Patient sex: M
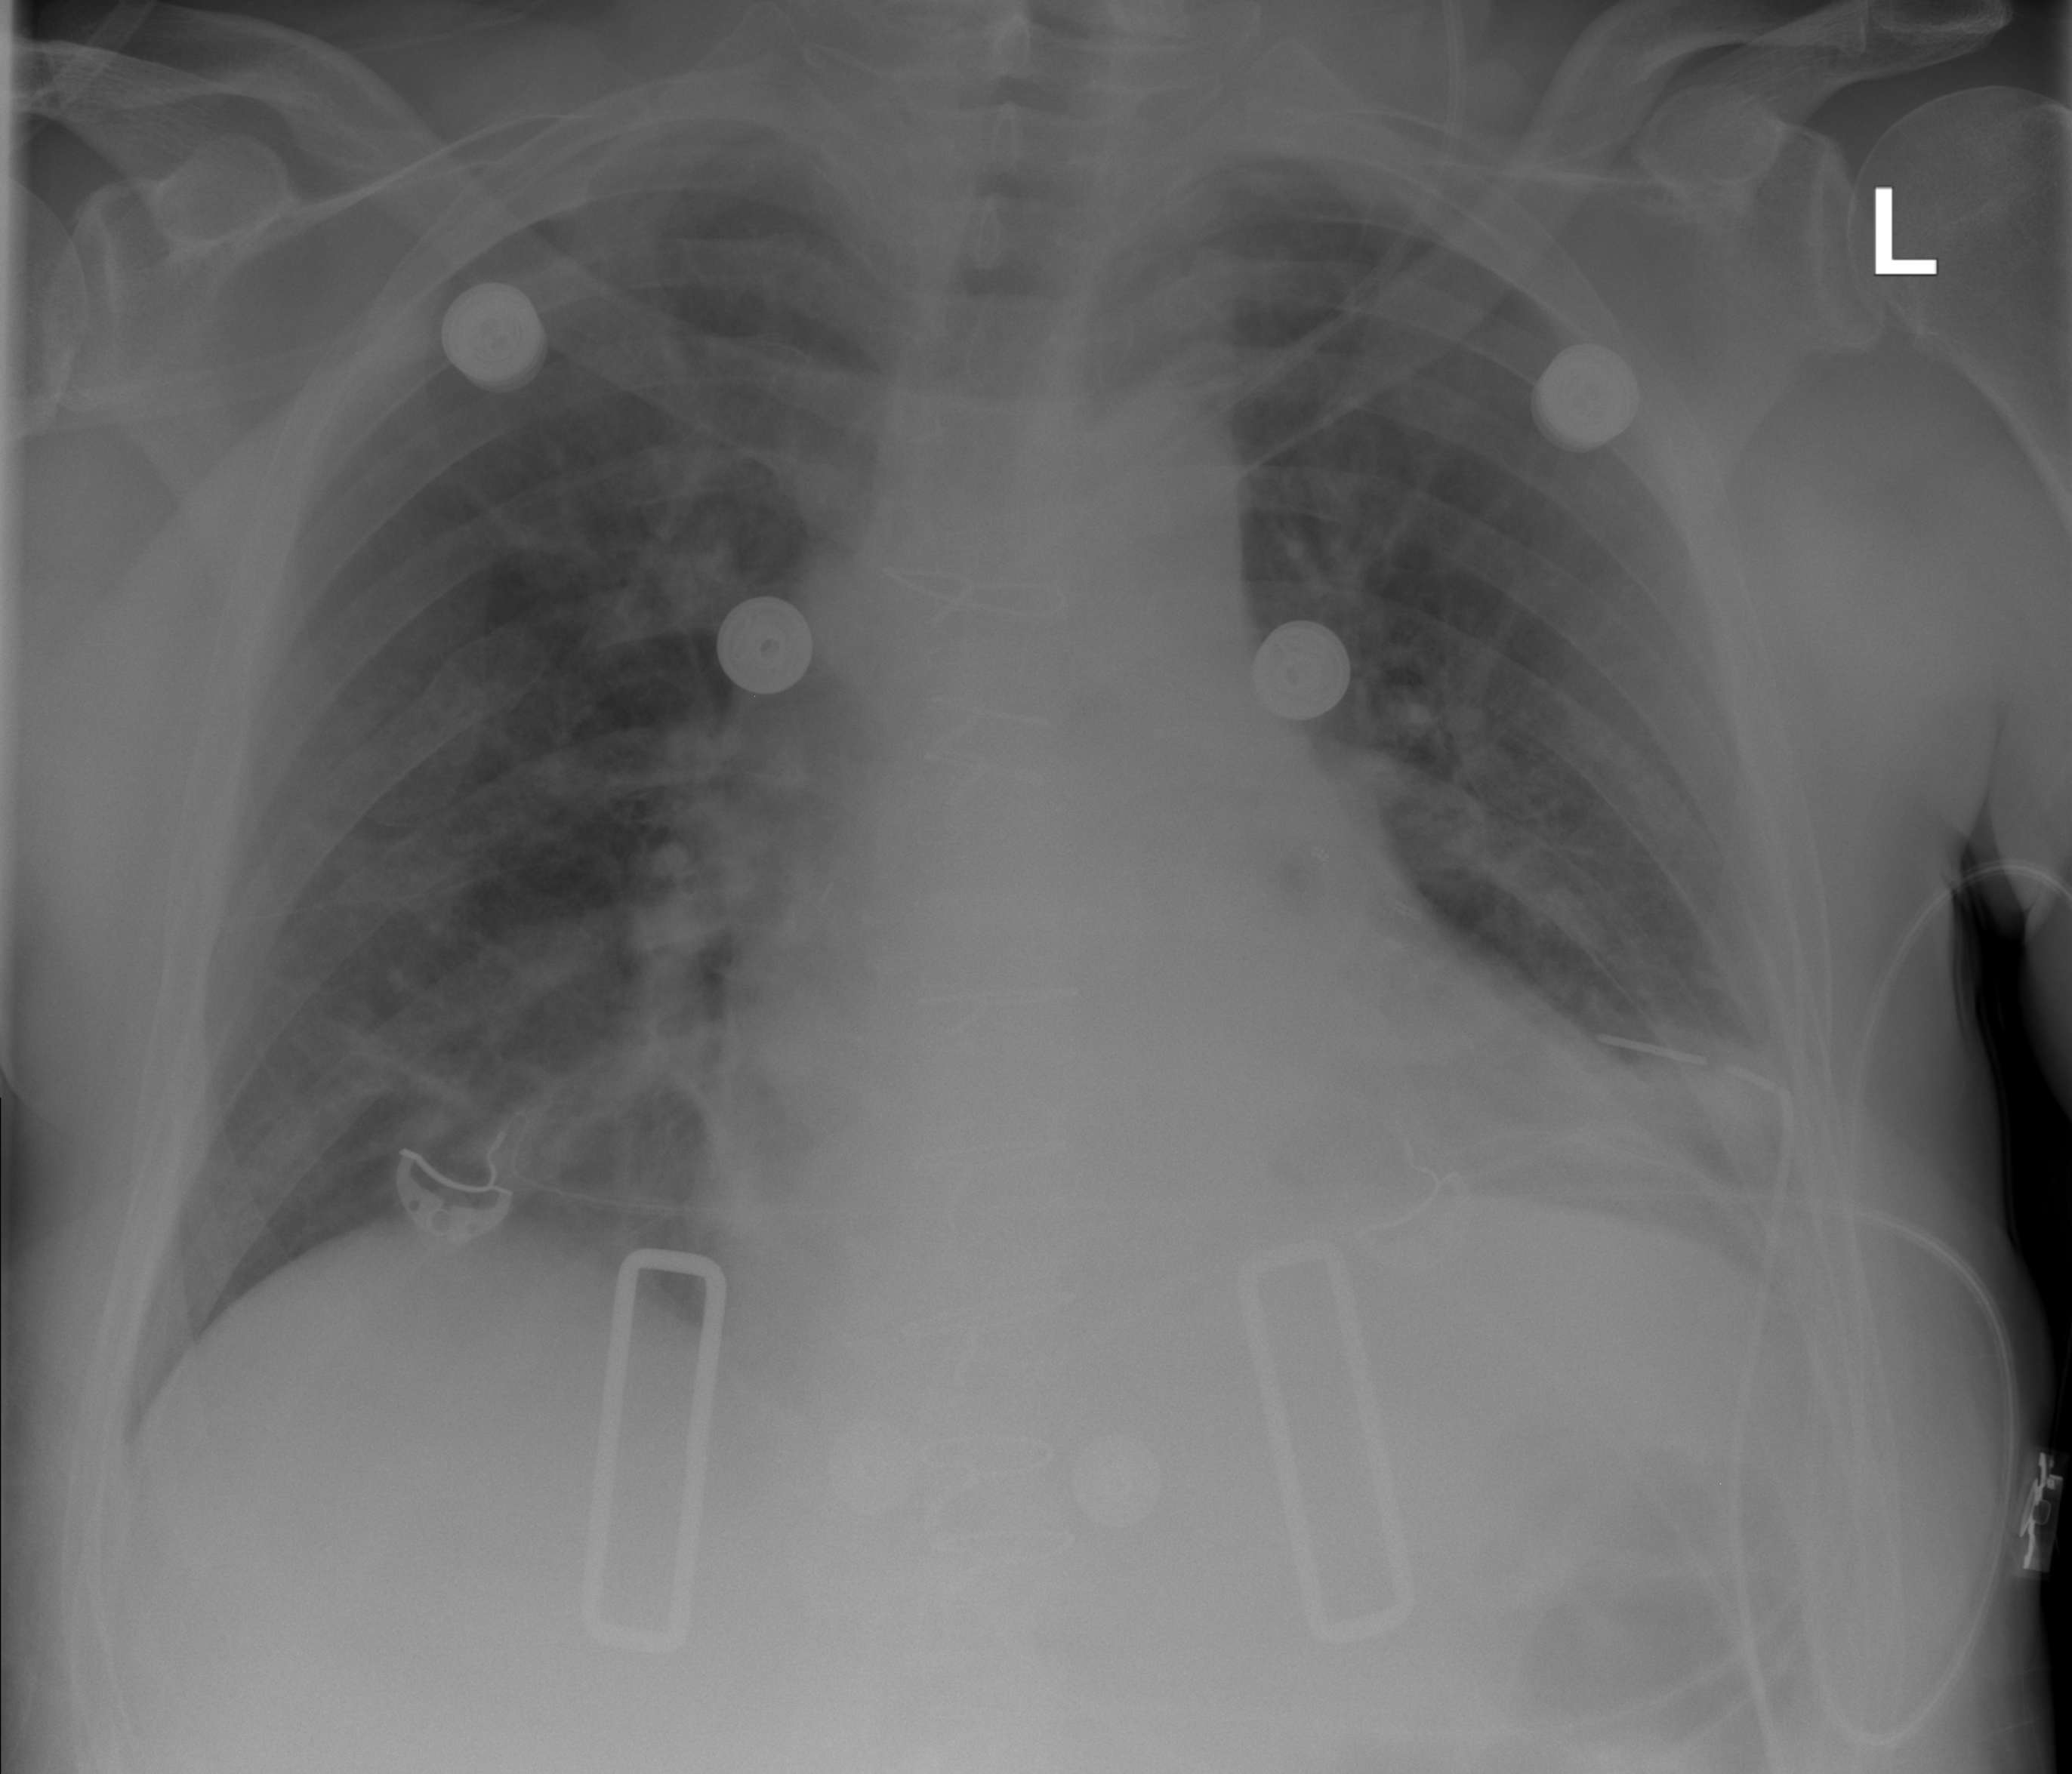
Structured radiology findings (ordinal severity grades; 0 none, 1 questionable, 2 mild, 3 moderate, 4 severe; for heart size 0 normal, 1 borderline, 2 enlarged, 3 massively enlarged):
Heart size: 2
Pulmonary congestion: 2
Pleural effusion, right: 0
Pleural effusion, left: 1
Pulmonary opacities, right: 0
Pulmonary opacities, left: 0
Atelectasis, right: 2
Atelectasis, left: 2